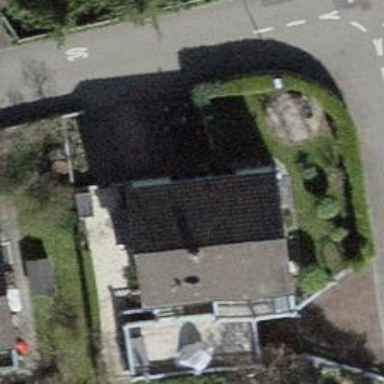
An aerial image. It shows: Building with tile roof.